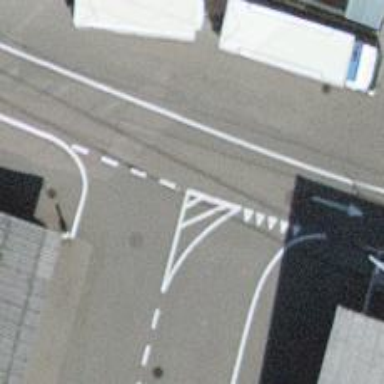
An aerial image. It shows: Road serving as parking aisle.